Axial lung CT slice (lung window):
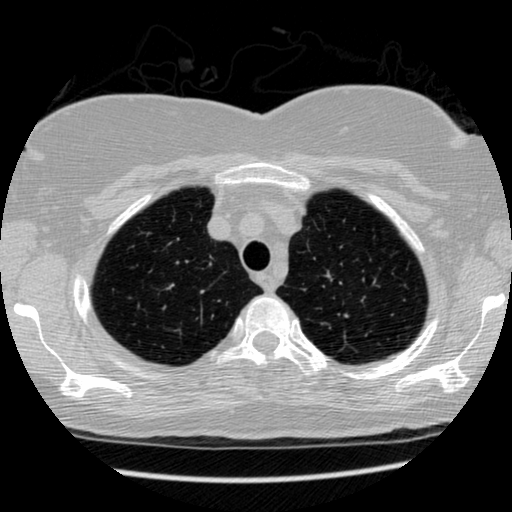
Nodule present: no